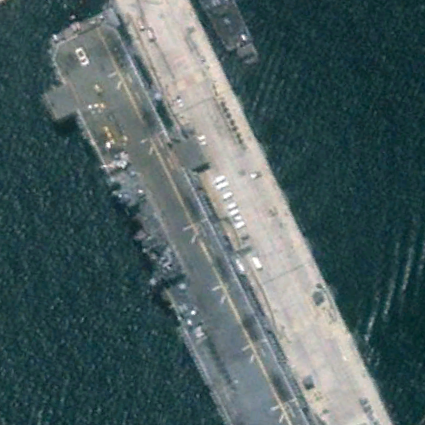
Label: Wasp-class_assault_ship